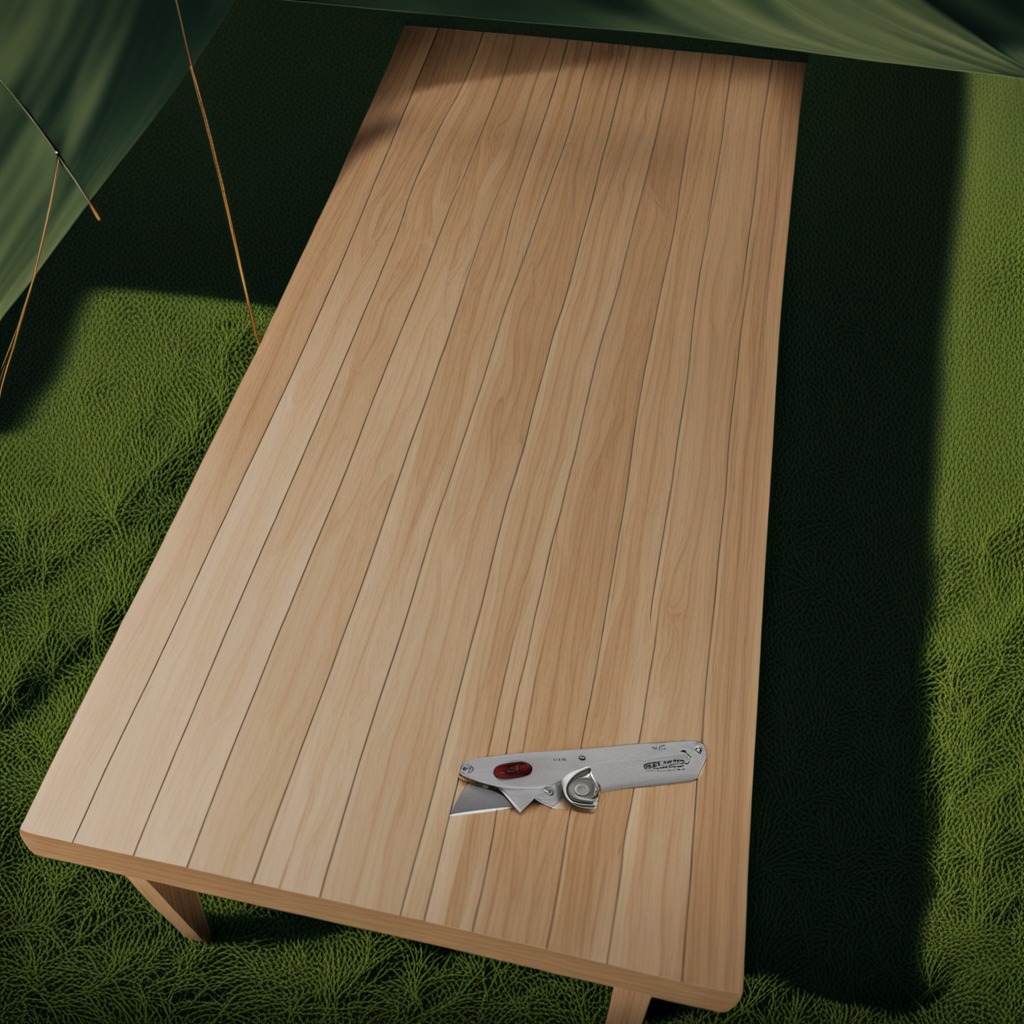
A utility knife is lying on the wooden table.